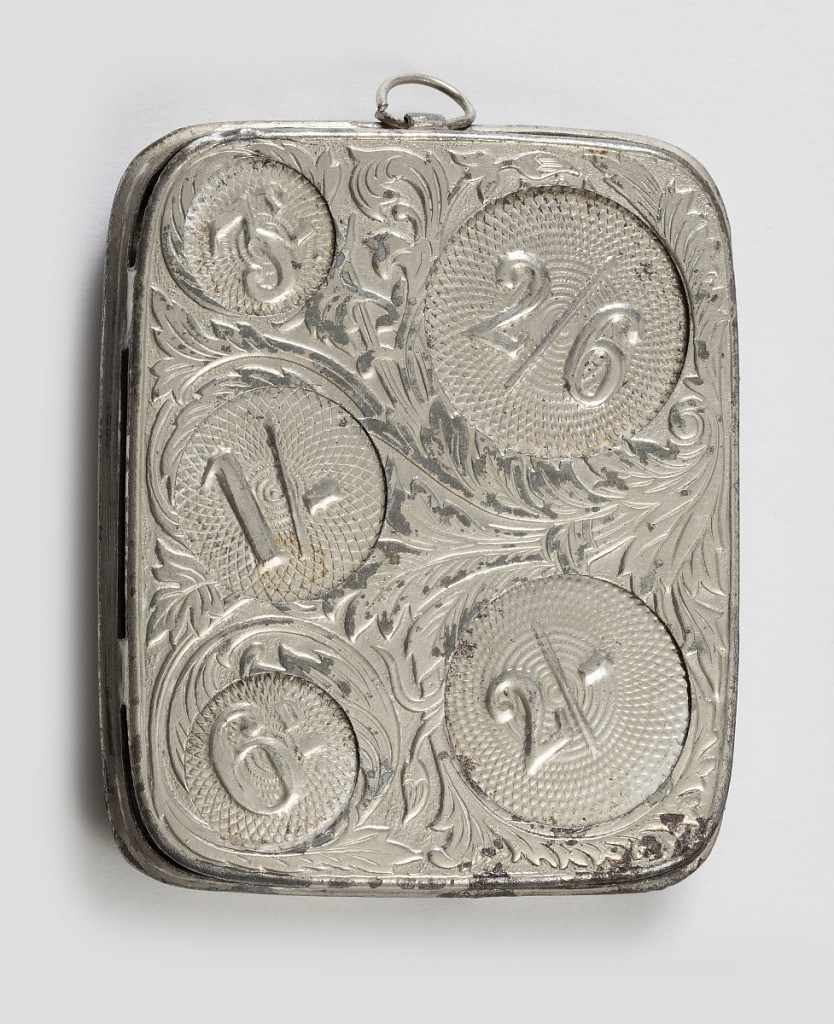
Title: Coin box
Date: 19th century
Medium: Base metal???
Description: Box, coin dispenser. English, 19th c Base metal